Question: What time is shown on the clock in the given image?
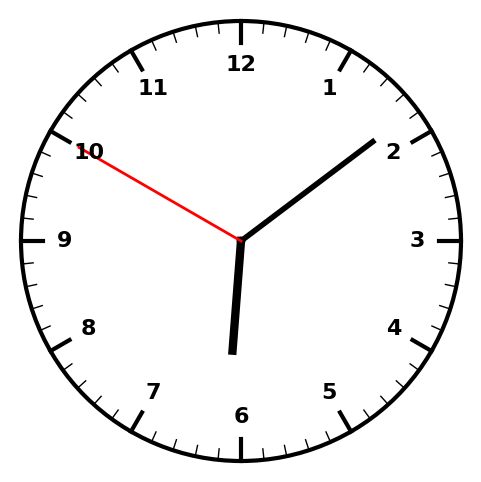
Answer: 06:08:50